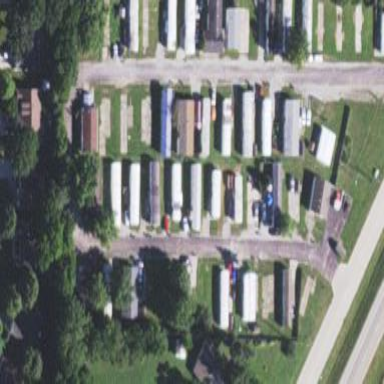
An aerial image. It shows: Residential neighbourhood with trailer park.